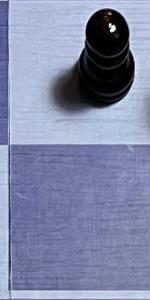
Label: Empty